Interaction volume radius: 5 \u00c5
Interaction volume height: 15 \u00c5
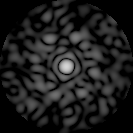
Disorder parameter: 0.8705